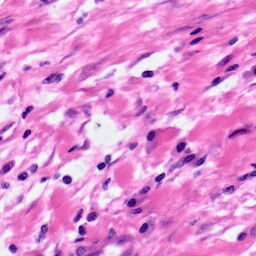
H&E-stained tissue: Pancreatic